Interaction volume radius: 10 \u00c5
Interaction volume height: 40 \u00c5
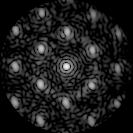
Disorder parameter: 0.3367